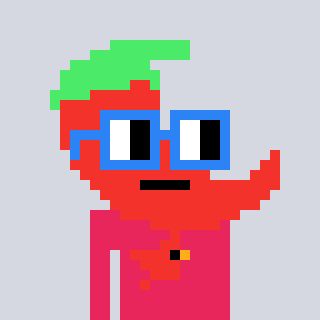
a pixel art character with square blue glasses, a chilli-shaped head and a redpinkish-colored body on a cool background